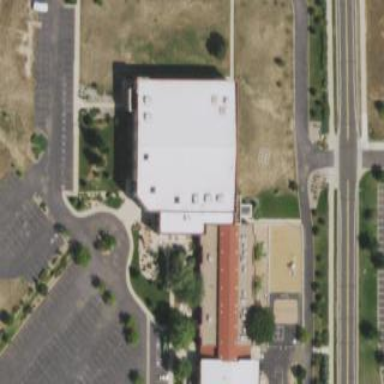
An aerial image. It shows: Building serving as place of worship.